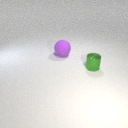
large purple rubber sphere behind small green metal cylinder